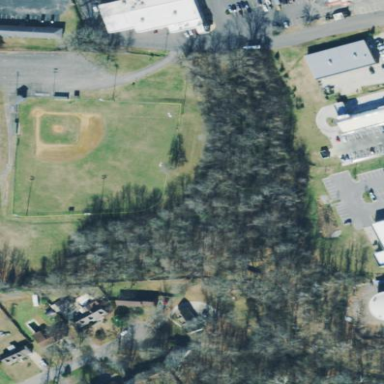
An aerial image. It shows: Chain link fence surrounding baseball pitch.